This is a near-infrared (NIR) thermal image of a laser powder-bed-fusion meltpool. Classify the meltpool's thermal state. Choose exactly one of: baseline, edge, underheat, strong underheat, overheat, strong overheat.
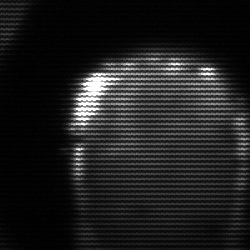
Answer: baseline